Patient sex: M
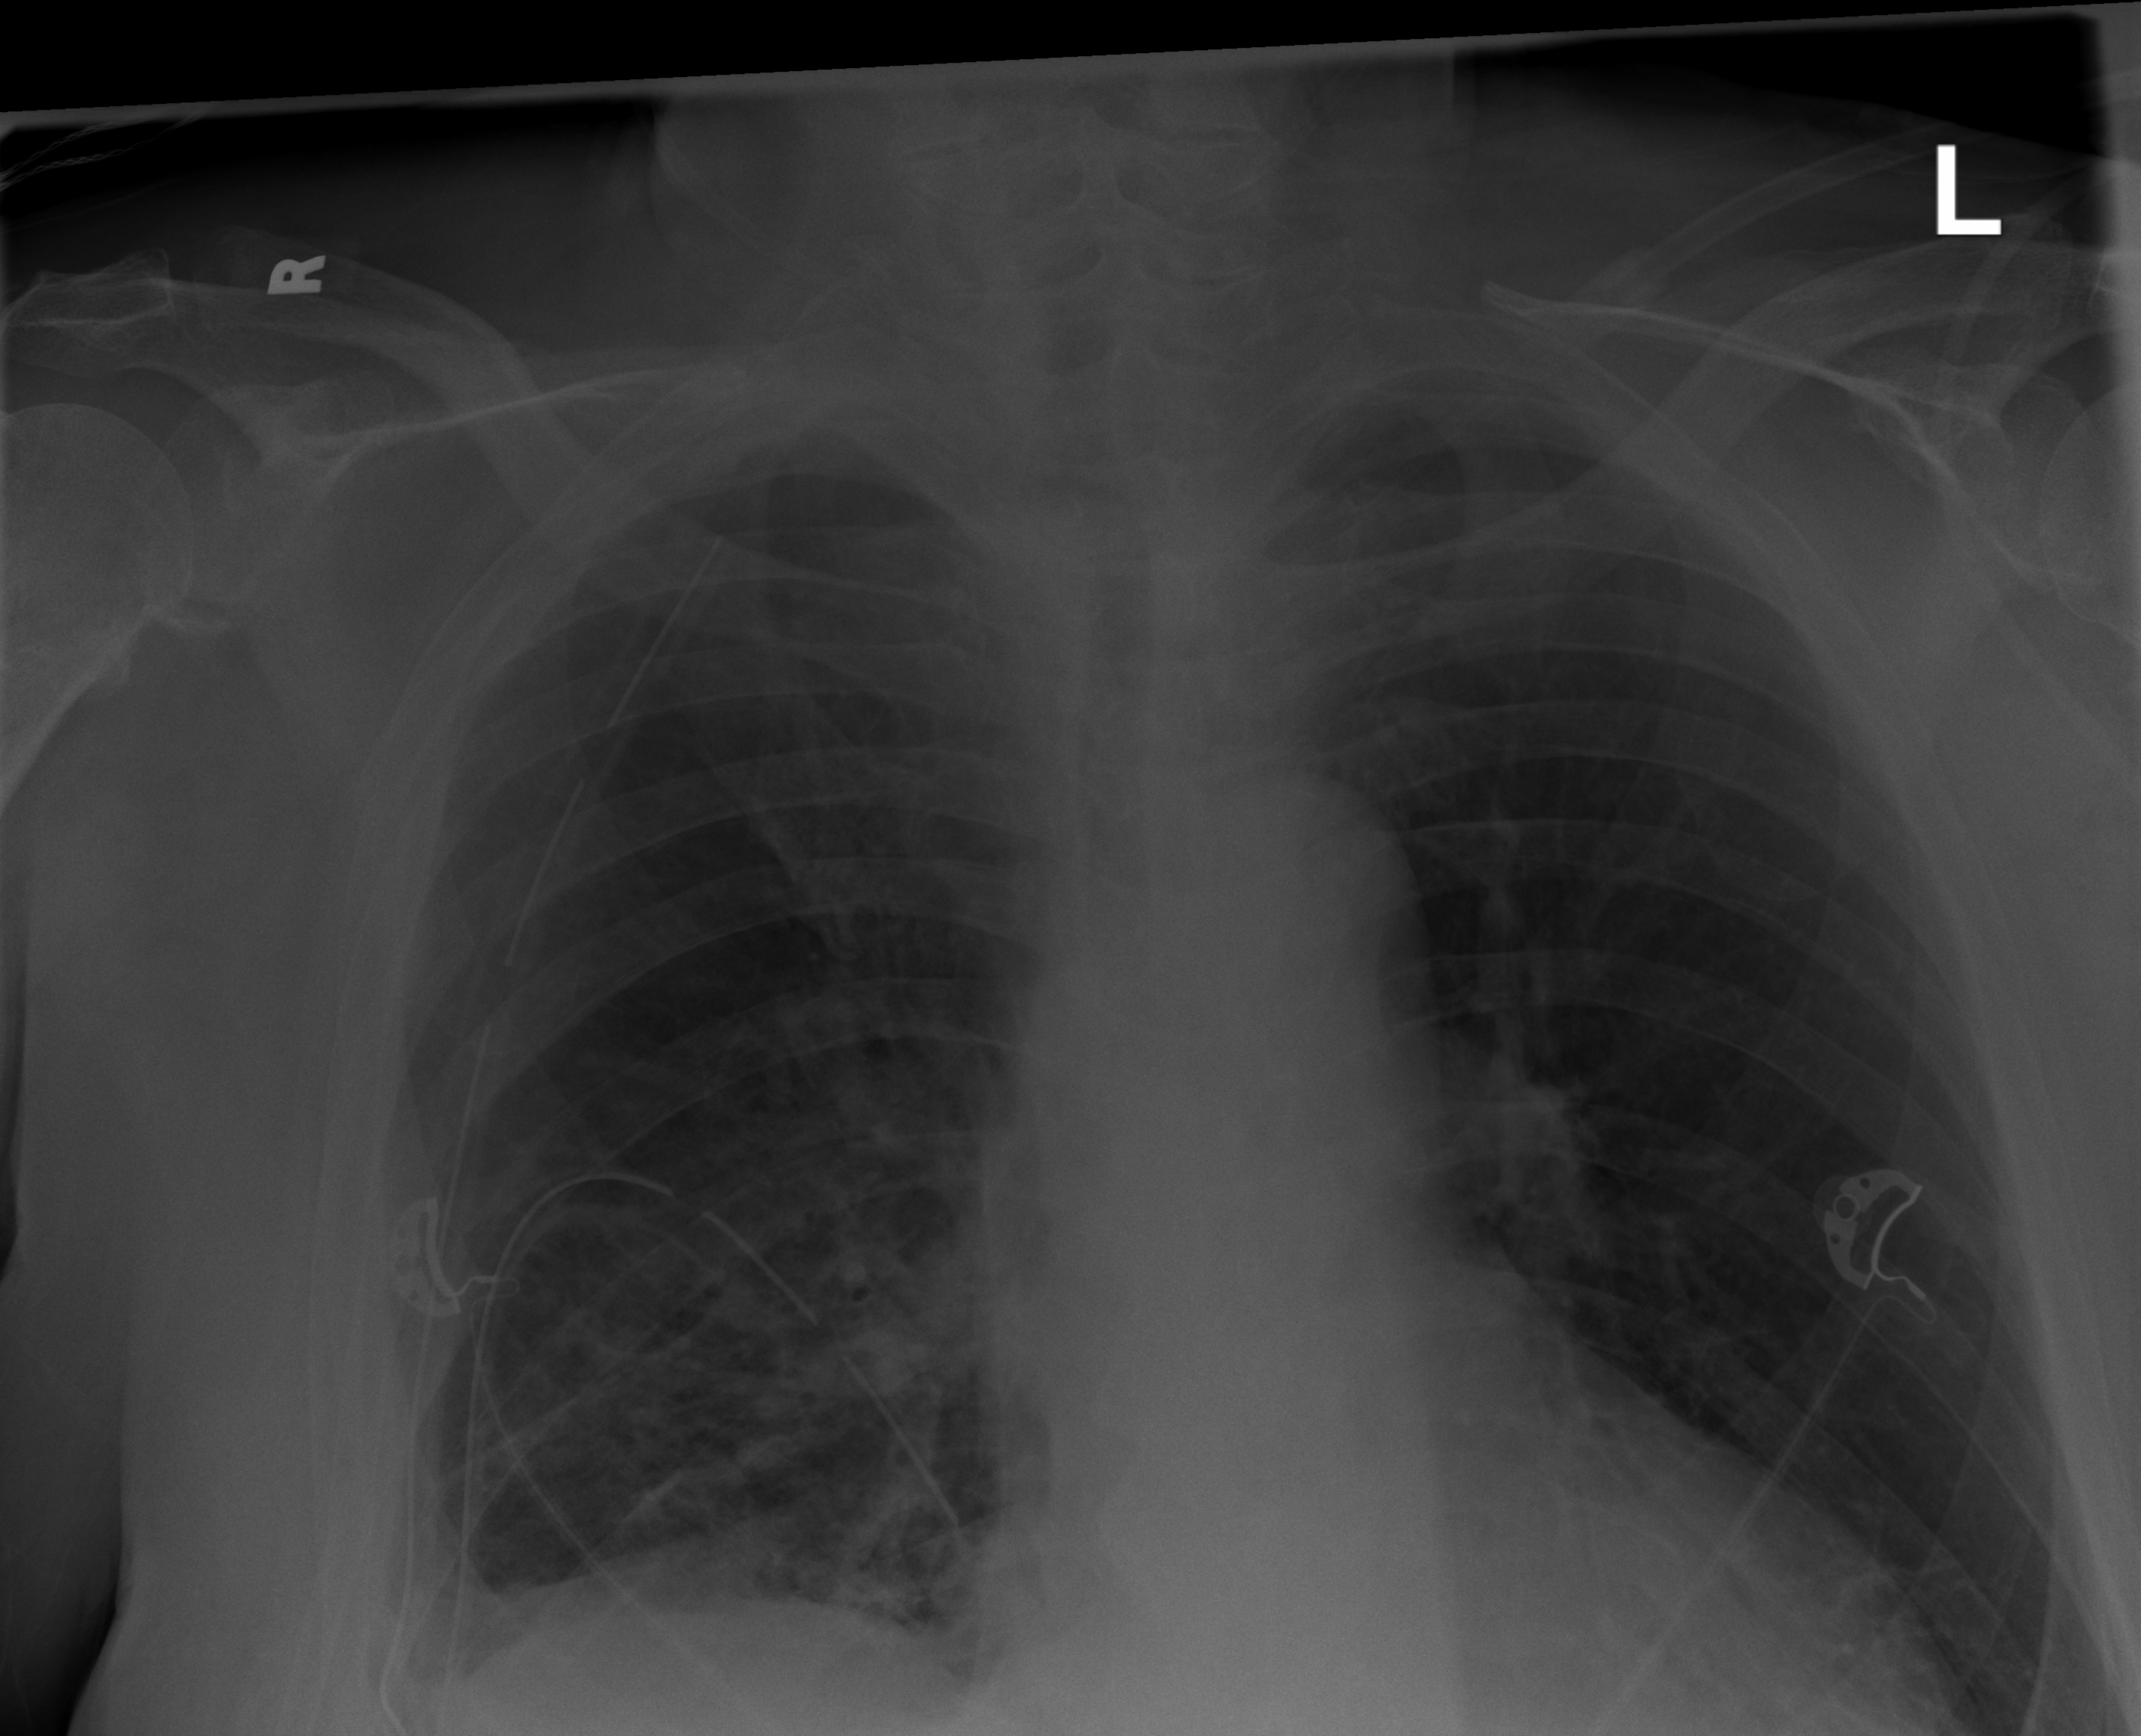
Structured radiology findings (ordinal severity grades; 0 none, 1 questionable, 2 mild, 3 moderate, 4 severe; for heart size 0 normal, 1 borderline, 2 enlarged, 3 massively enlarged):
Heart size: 0
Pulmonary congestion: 2
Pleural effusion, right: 2
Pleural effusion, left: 0
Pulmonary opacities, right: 2
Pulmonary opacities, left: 0
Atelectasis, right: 2
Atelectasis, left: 0